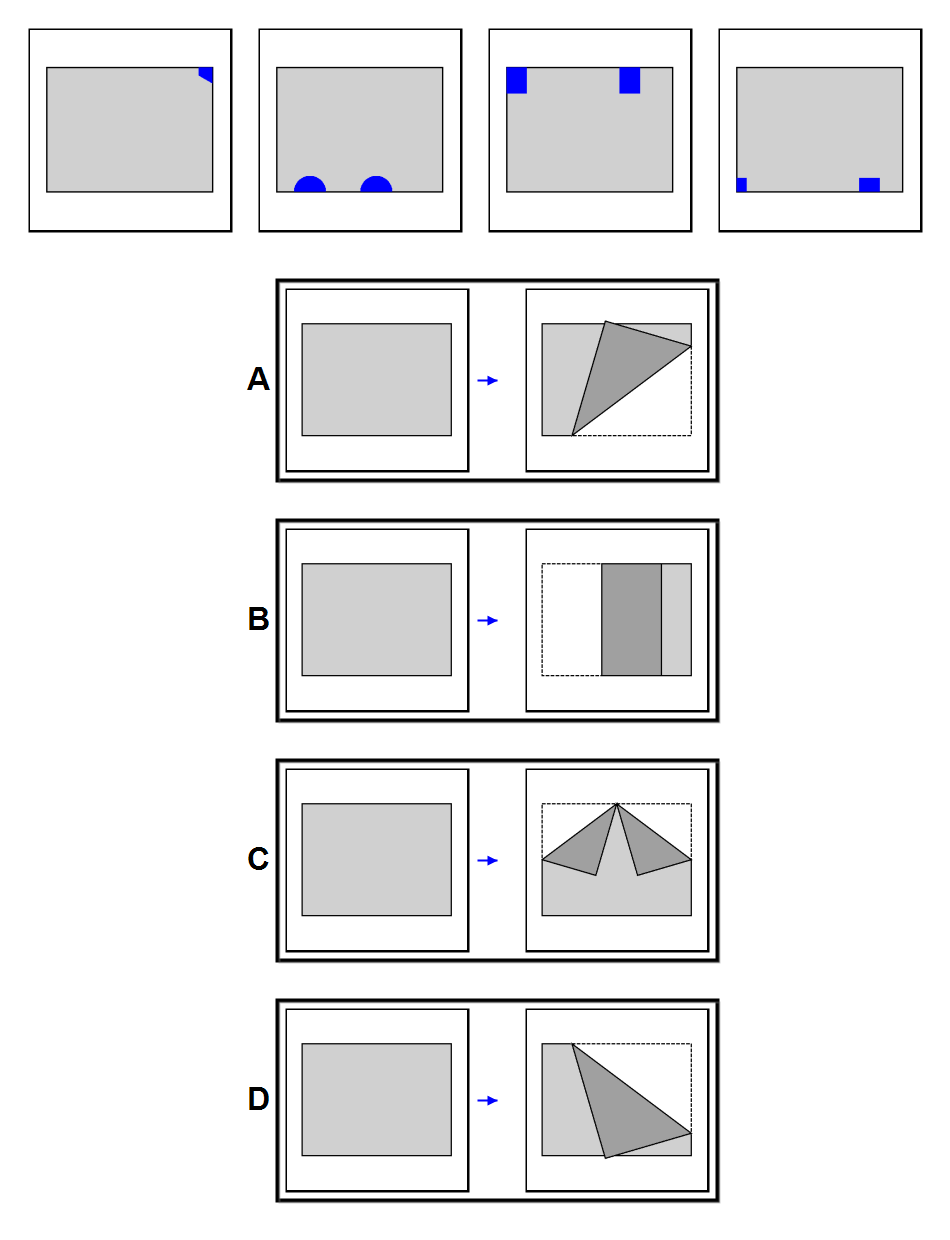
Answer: B